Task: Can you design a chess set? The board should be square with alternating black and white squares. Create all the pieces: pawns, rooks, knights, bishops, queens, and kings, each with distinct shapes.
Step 2820:
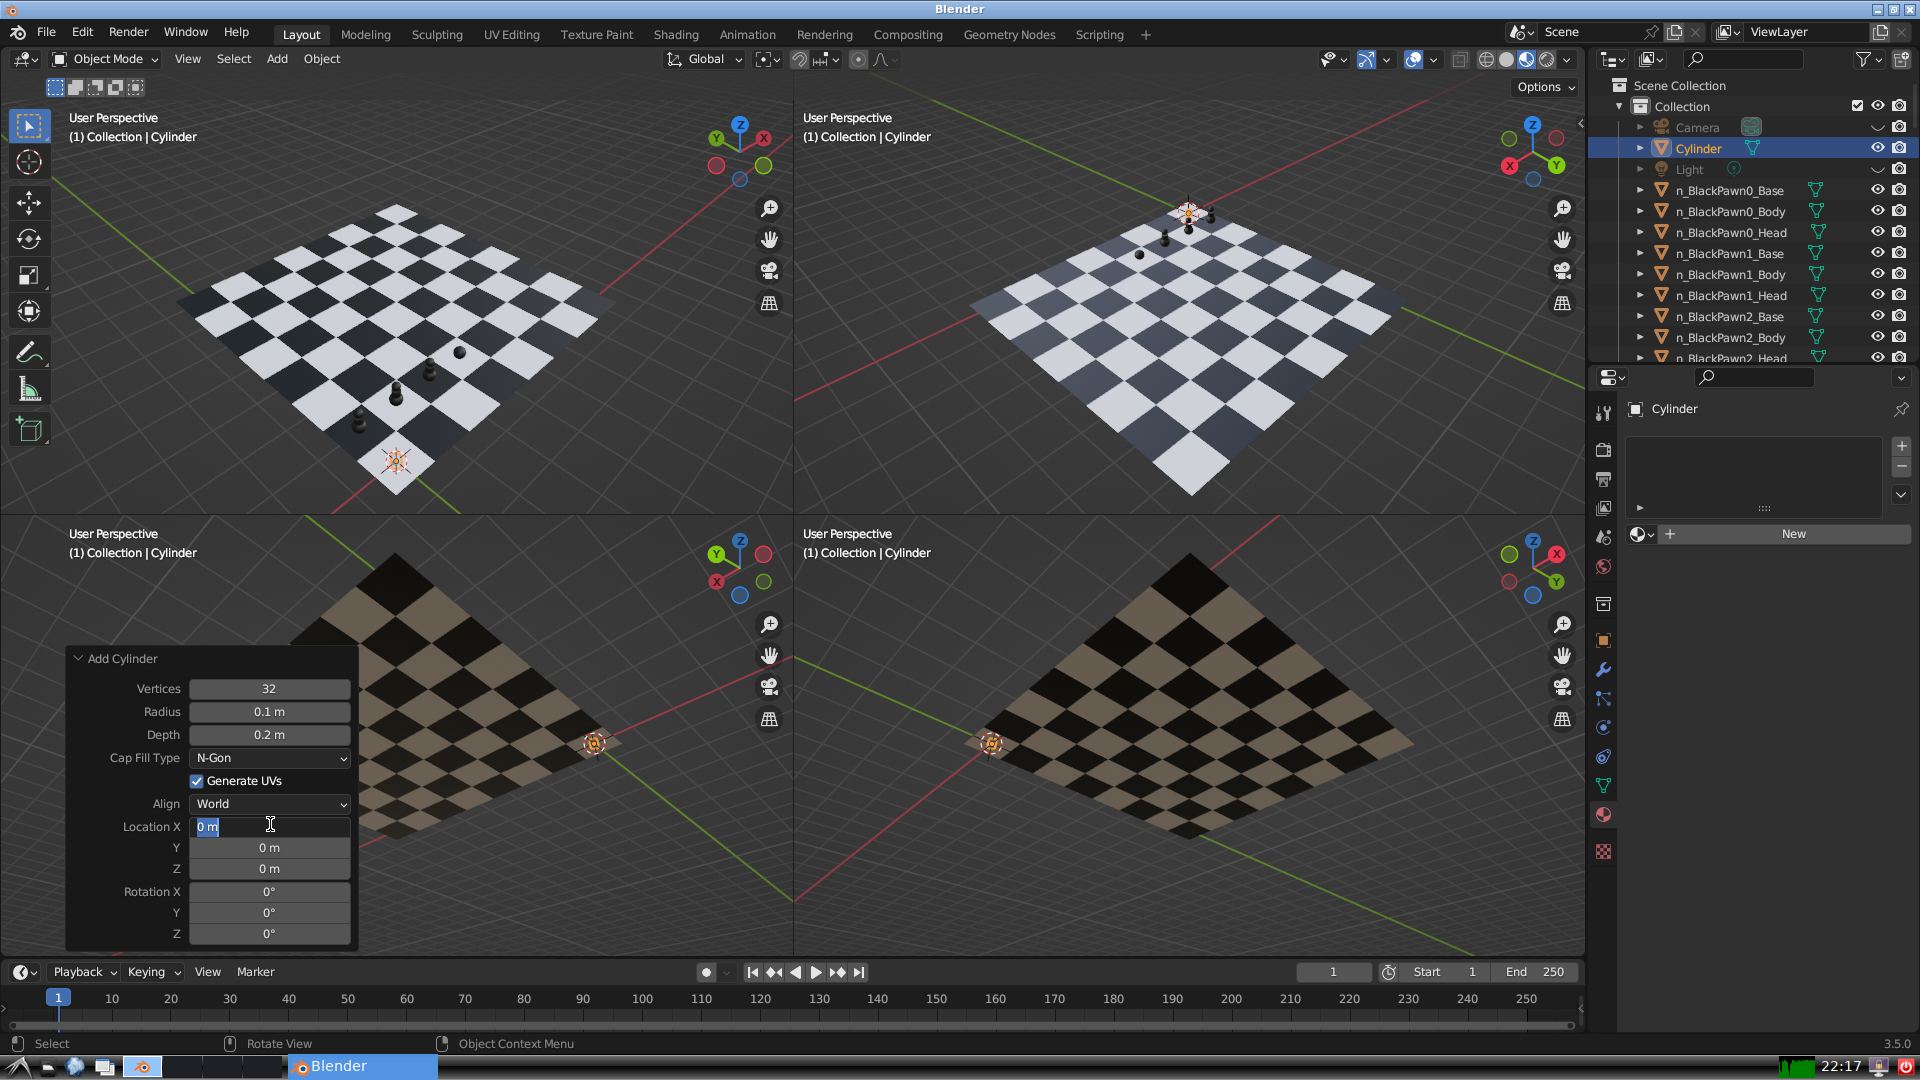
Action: input_text: 3.0